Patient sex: M
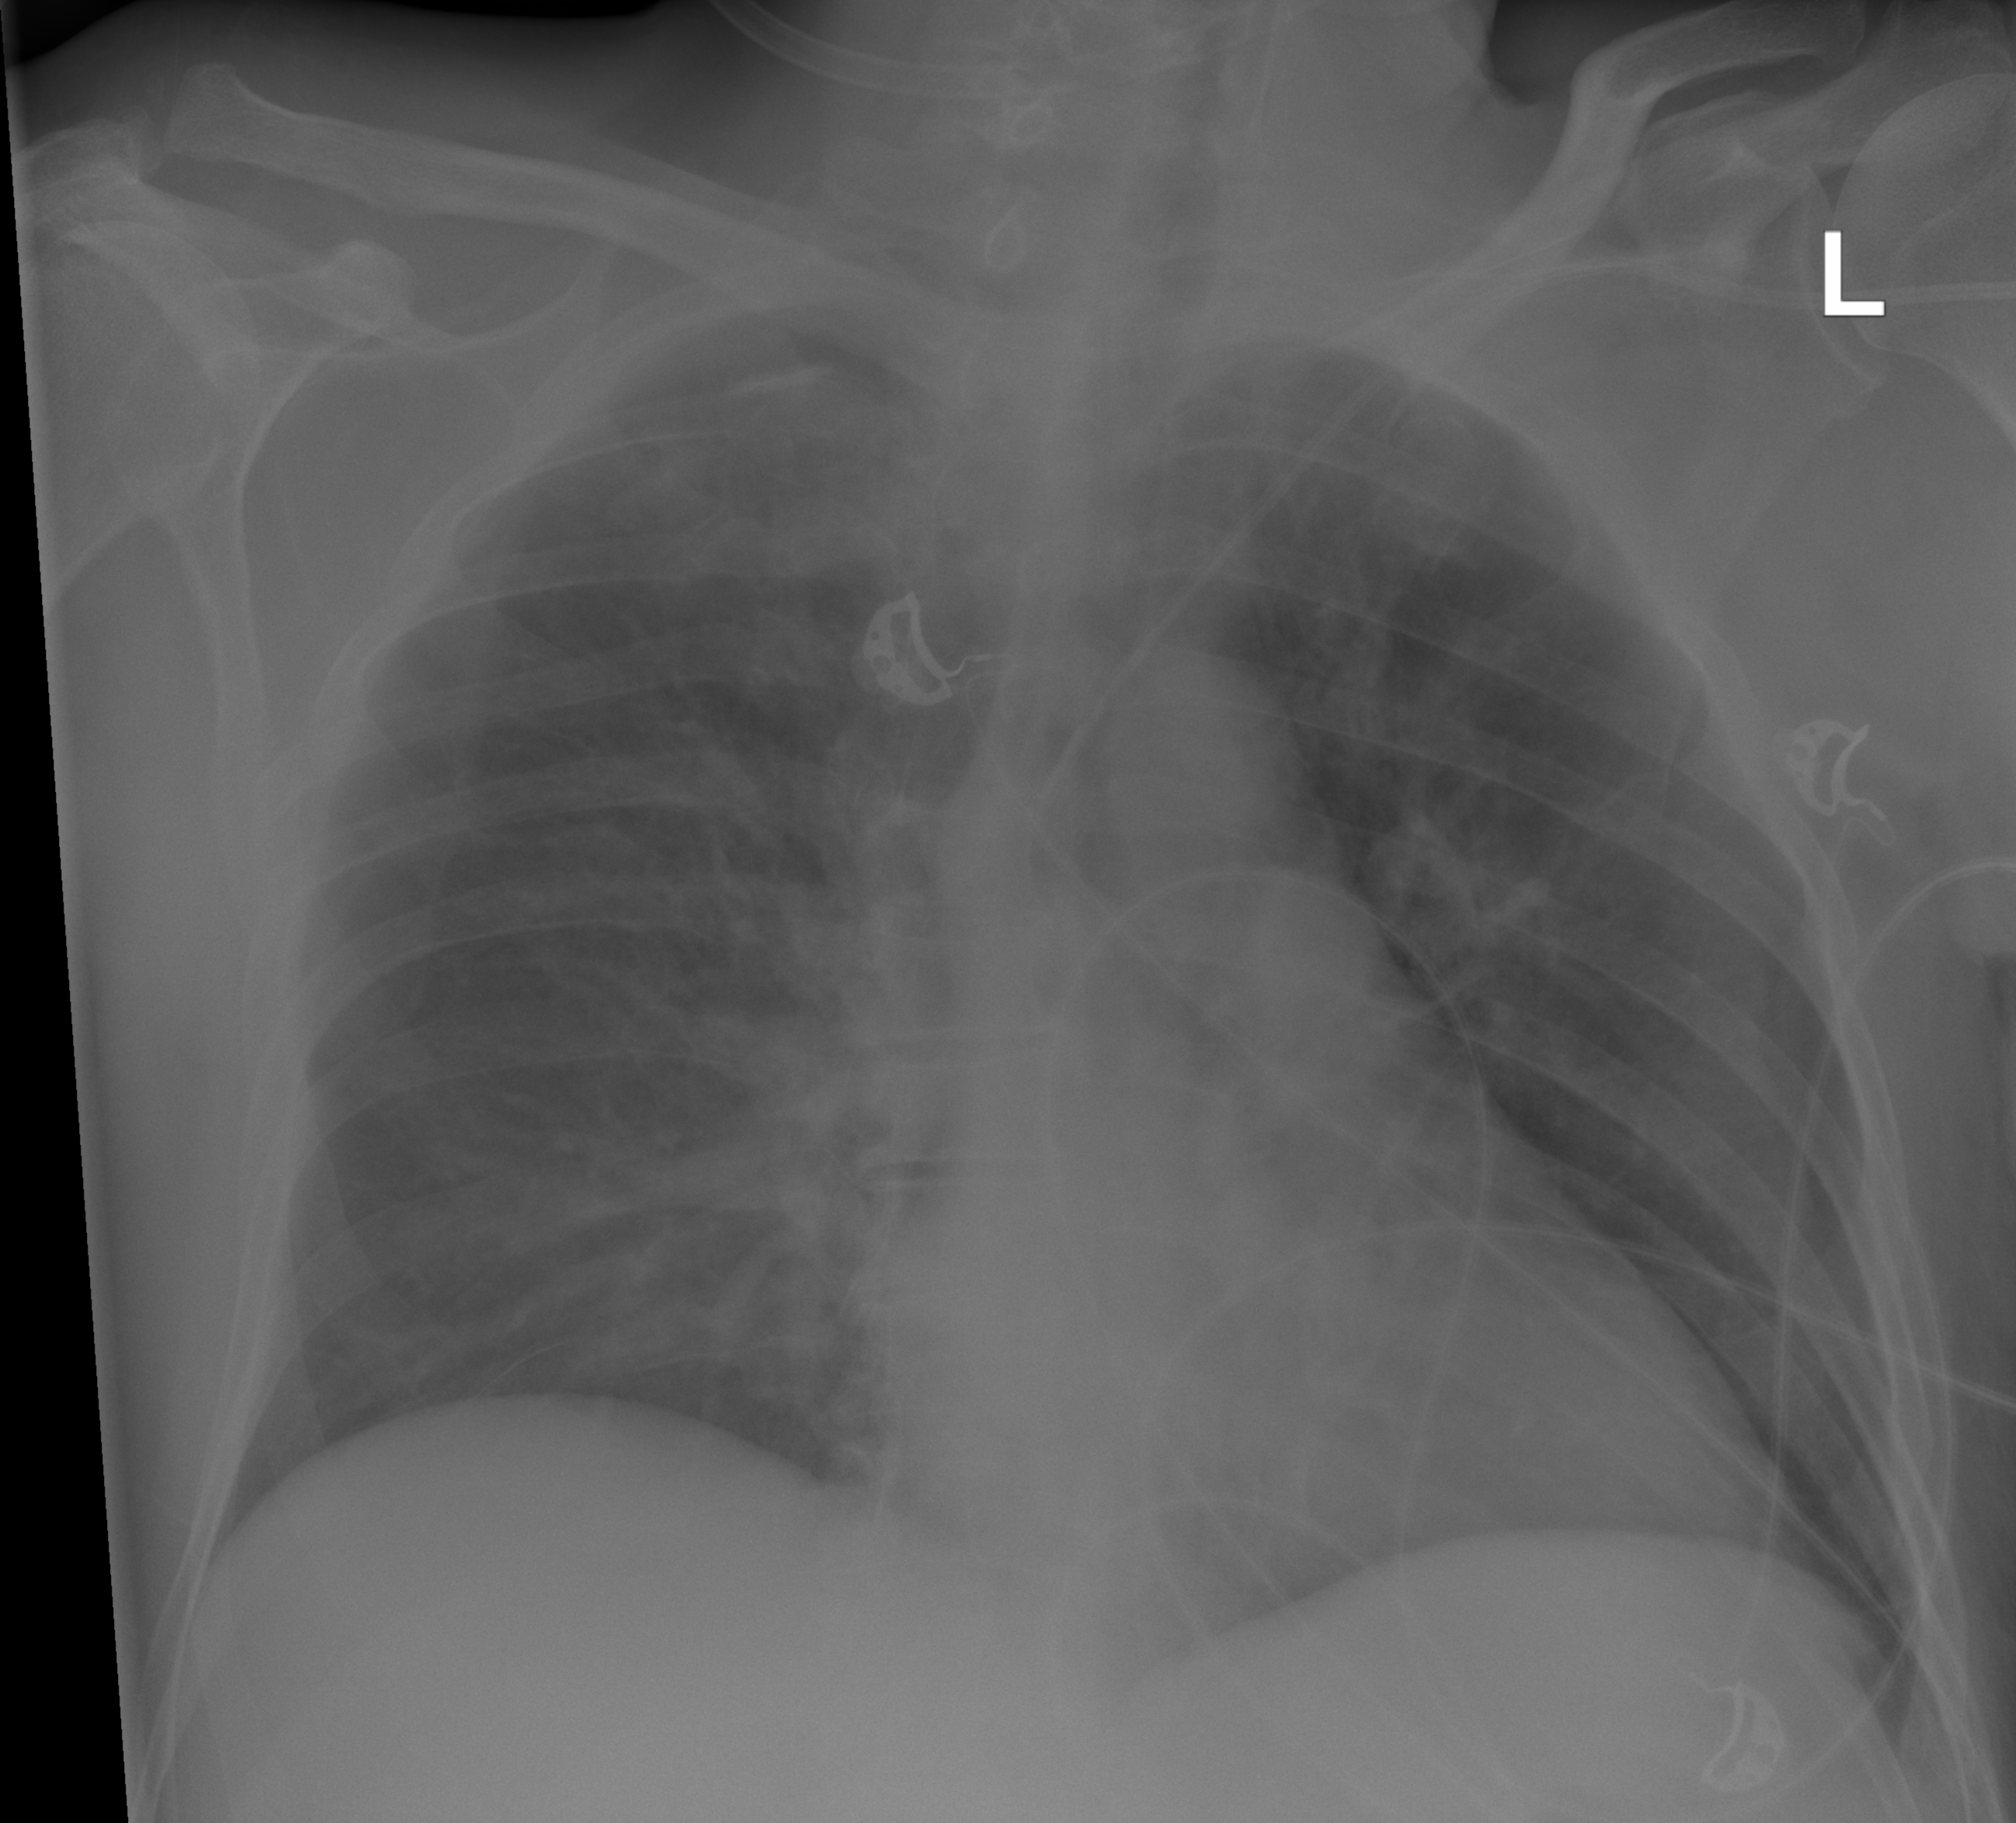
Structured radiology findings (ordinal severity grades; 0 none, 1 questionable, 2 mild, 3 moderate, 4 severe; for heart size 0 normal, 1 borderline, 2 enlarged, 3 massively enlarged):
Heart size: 0
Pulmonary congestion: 3
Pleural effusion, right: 0
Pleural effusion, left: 0
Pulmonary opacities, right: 0
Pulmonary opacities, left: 0
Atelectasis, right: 2
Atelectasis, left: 0